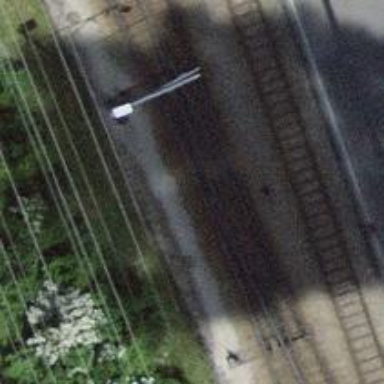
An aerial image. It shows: Railway switch.